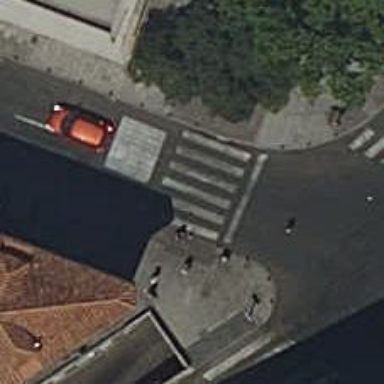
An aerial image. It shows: Road crossing with traffic signals.